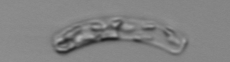
Label: Guinardia_striata